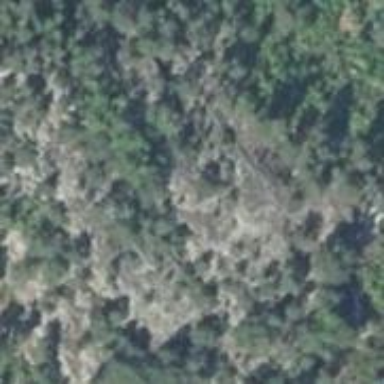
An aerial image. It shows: Landscape of bare rock.